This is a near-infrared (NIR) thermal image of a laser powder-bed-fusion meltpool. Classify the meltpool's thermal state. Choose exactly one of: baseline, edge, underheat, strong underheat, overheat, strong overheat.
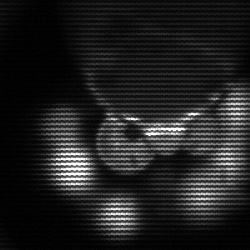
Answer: edge